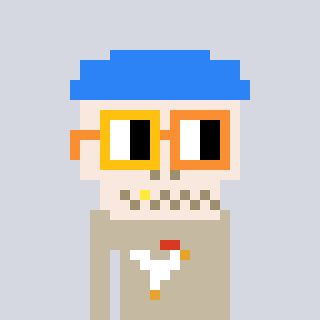
a pixel art character with square yellow and orange glasses, a skeleton-hat-shaped head and a bege-colored body on a cool background